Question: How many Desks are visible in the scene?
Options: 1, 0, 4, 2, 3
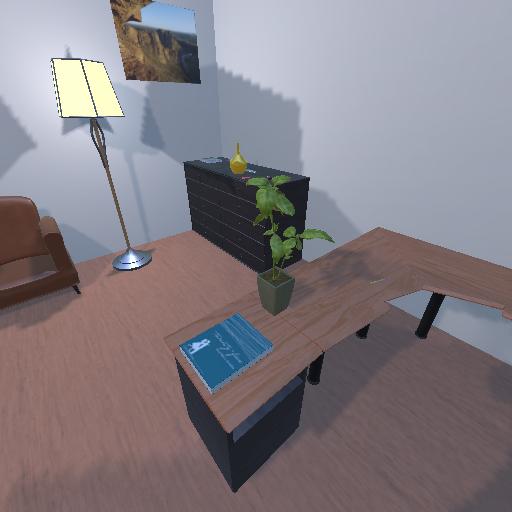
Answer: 1